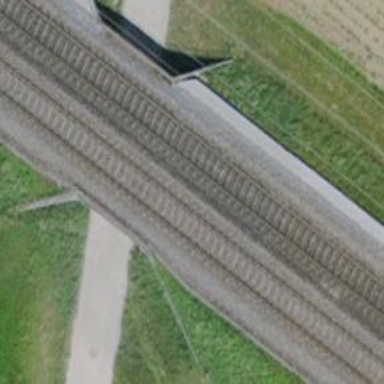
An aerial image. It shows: Bridge with single railway track electrified by contact line.